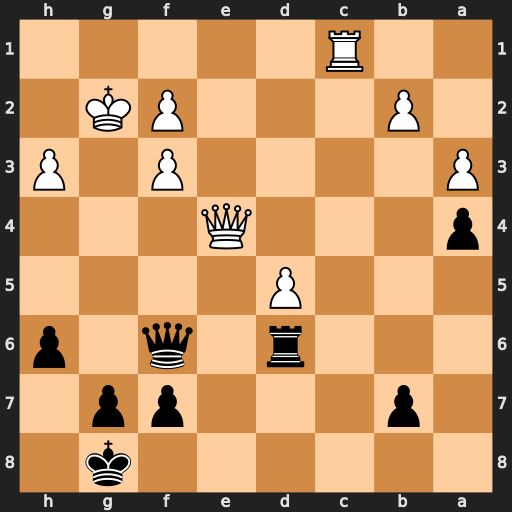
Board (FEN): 6k1/1p3pp1/3r1q1p/3P4/p3Q3/P4P1P/1P3PK1/2R5
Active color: b
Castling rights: -
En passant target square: -
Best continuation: Qg5+ Kf1 Qxc1+